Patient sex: M
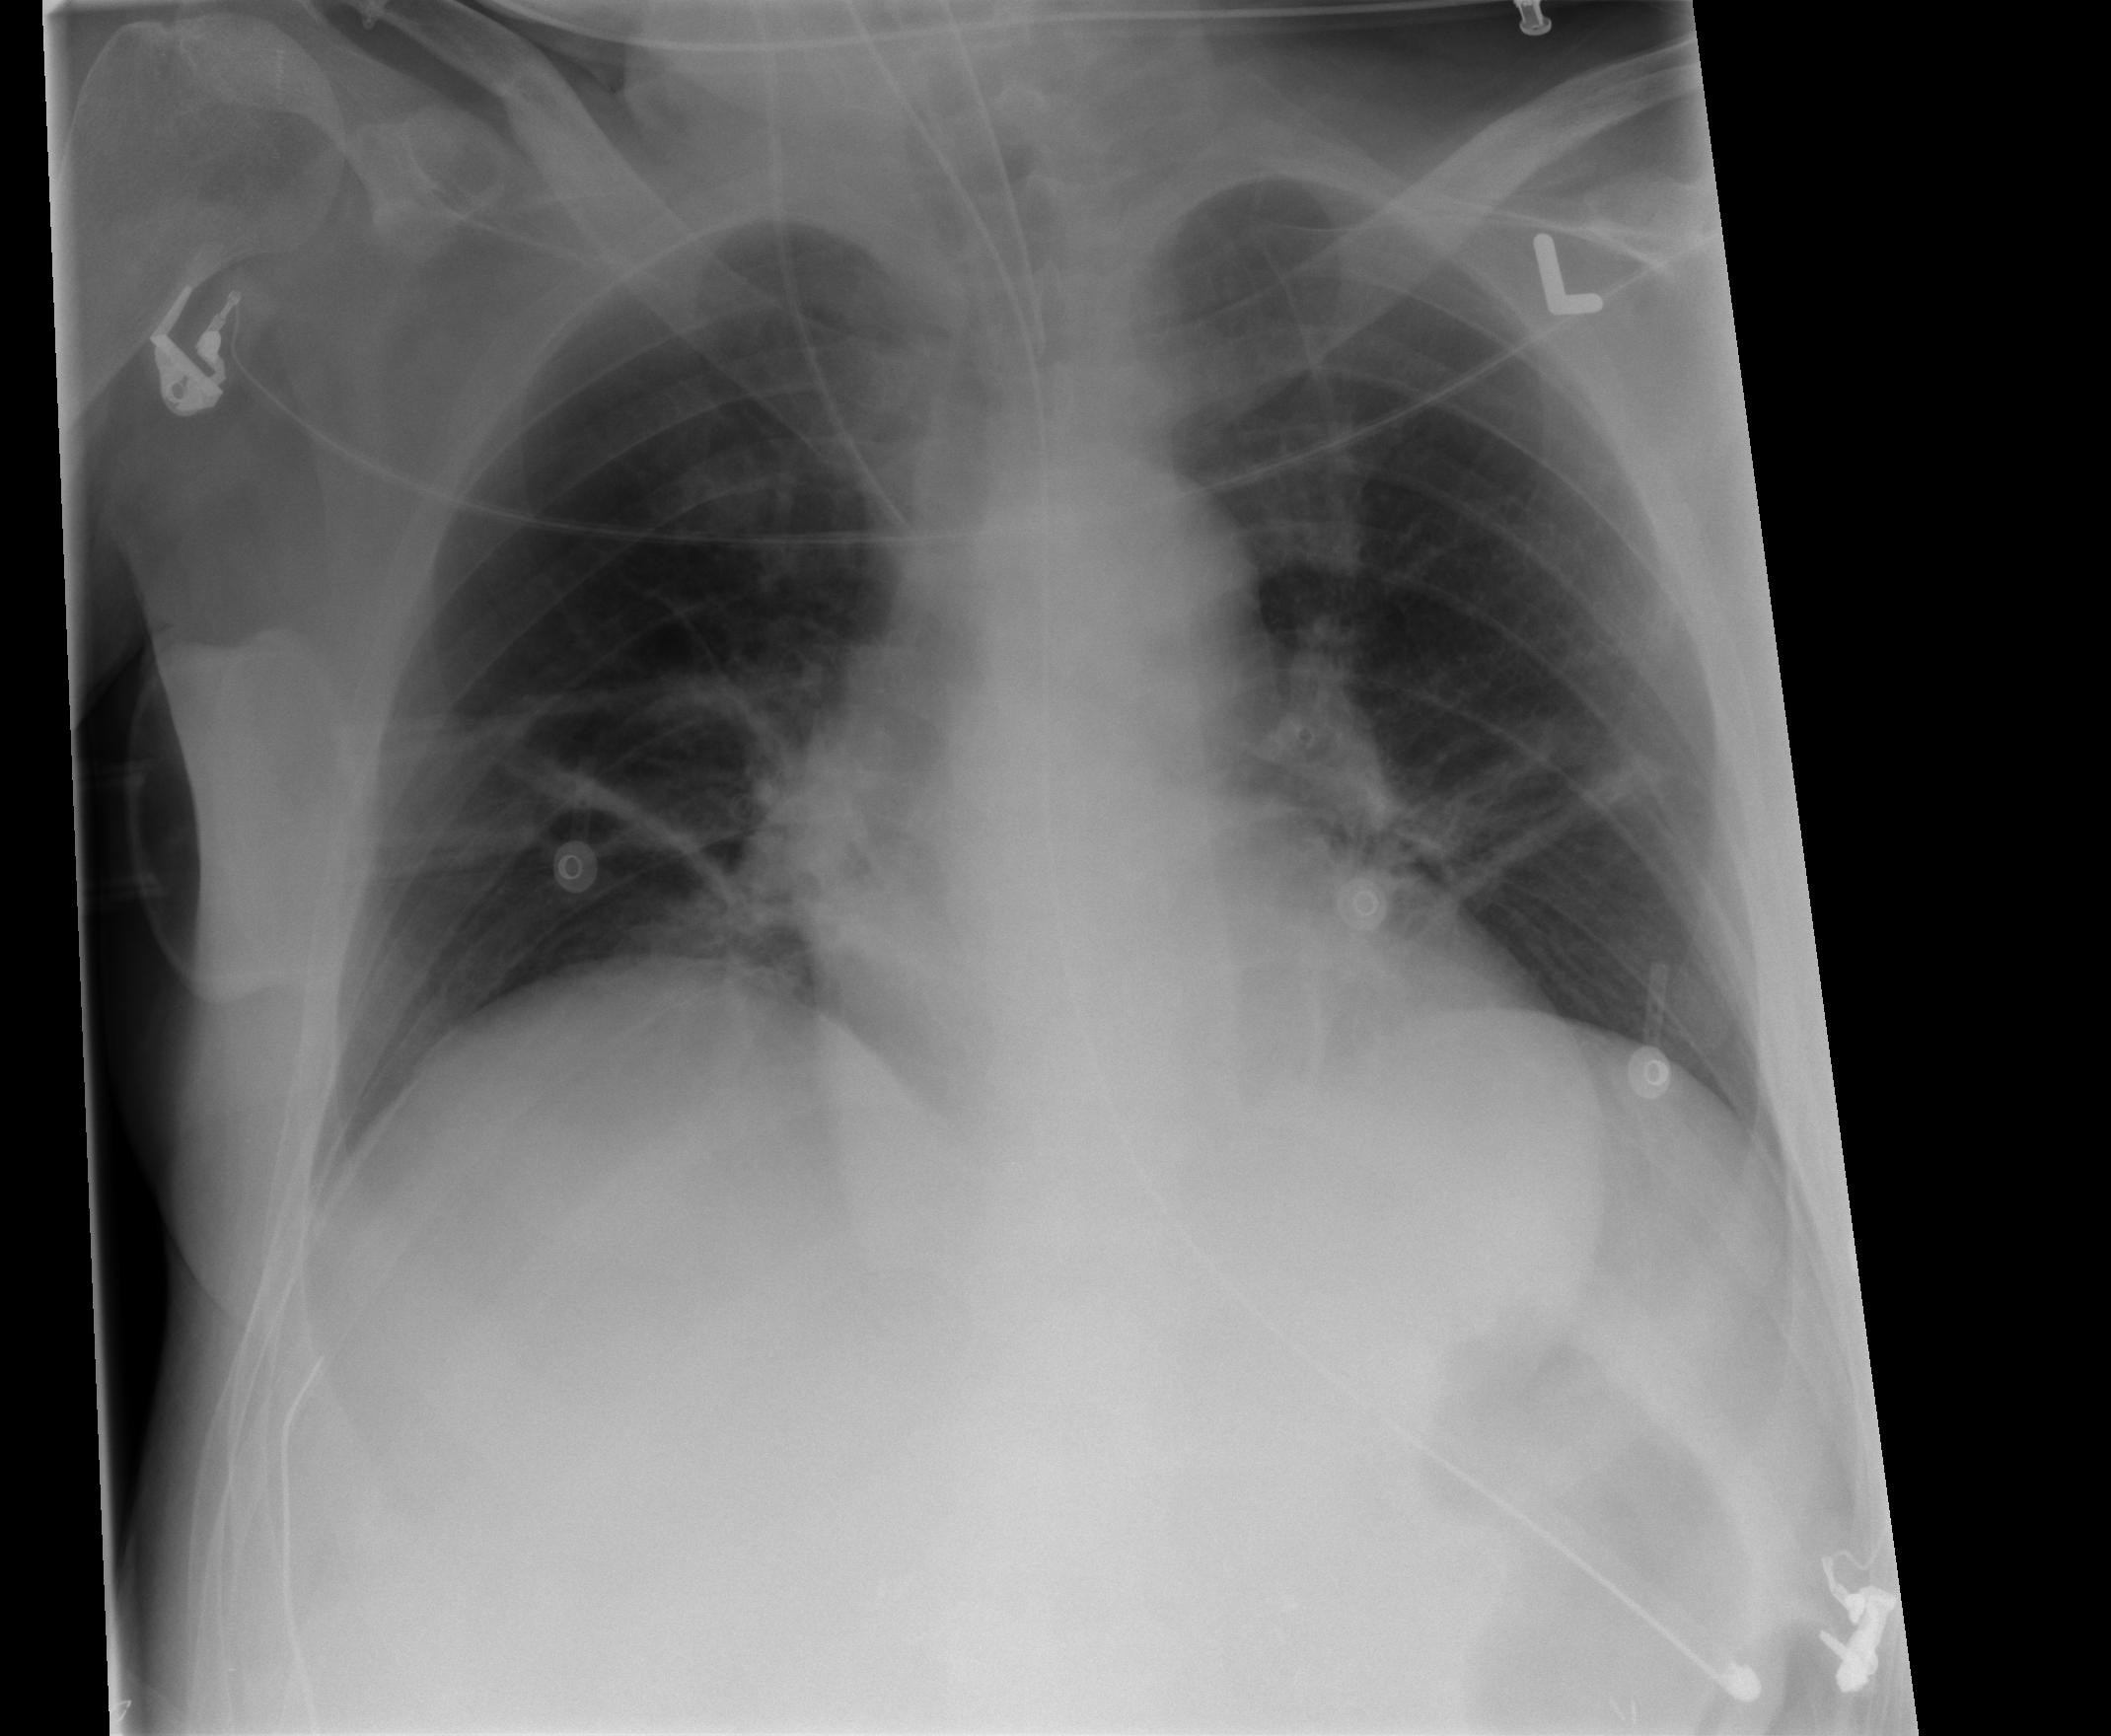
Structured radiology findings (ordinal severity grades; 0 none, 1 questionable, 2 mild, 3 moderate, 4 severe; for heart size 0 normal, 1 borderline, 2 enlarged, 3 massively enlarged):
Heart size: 1
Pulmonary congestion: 0
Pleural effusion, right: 0
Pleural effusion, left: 0
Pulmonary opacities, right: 0
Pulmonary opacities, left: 0
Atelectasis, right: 2
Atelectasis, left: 2